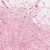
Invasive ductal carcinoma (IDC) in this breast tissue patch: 0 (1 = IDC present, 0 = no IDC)